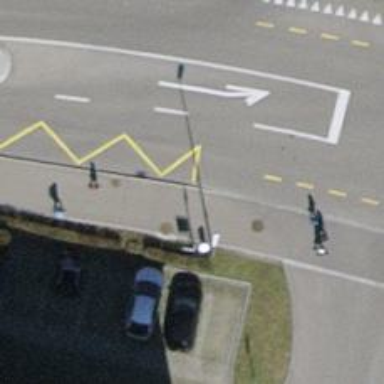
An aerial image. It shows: Platform for public transport and road usage.